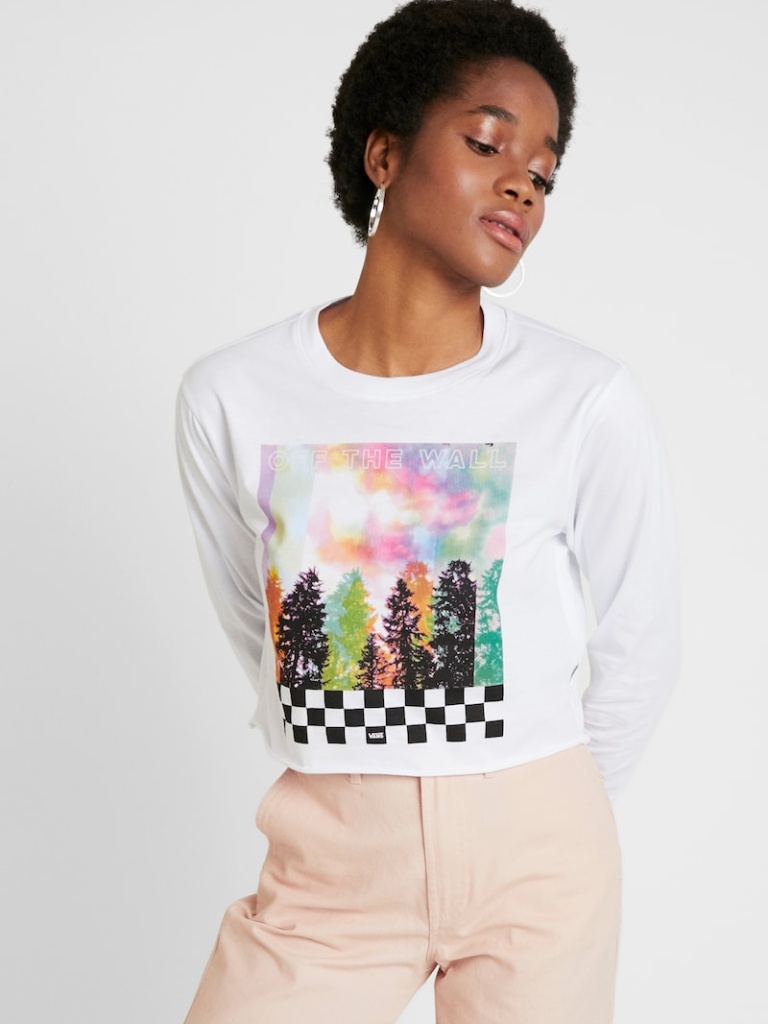
cotton relaxed a long-sleeved with the sleeves down cropped length Untucked crew sweatshirt